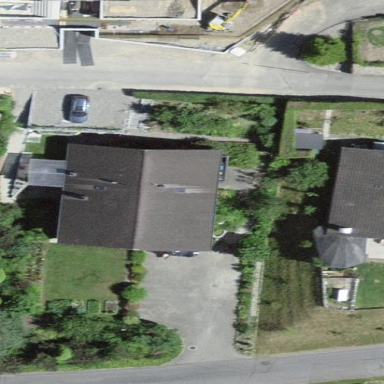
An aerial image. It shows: Residential building.